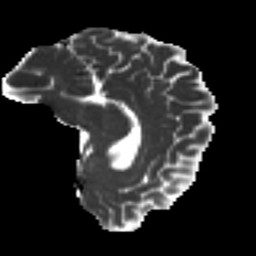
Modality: MD
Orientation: sagittal
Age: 26
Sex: male
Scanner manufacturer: ge
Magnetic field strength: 3 T
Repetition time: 7.8 s
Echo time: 0.061 s